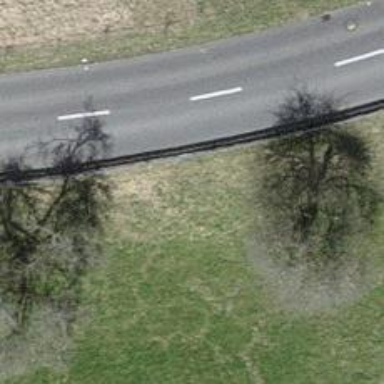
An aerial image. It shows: Beautiful tree in nature.